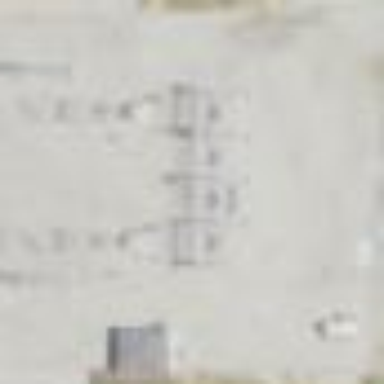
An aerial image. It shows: Distribution substation surrounded by fence.